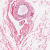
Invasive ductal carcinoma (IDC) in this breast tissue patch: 0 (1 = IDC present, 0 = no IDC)